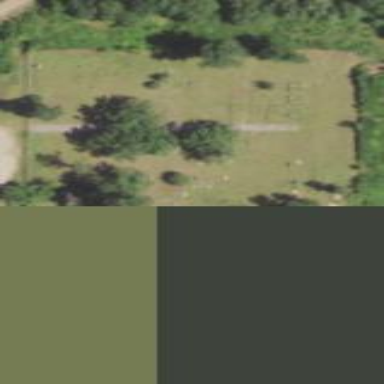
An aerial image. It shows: Cemetery.